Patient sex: F
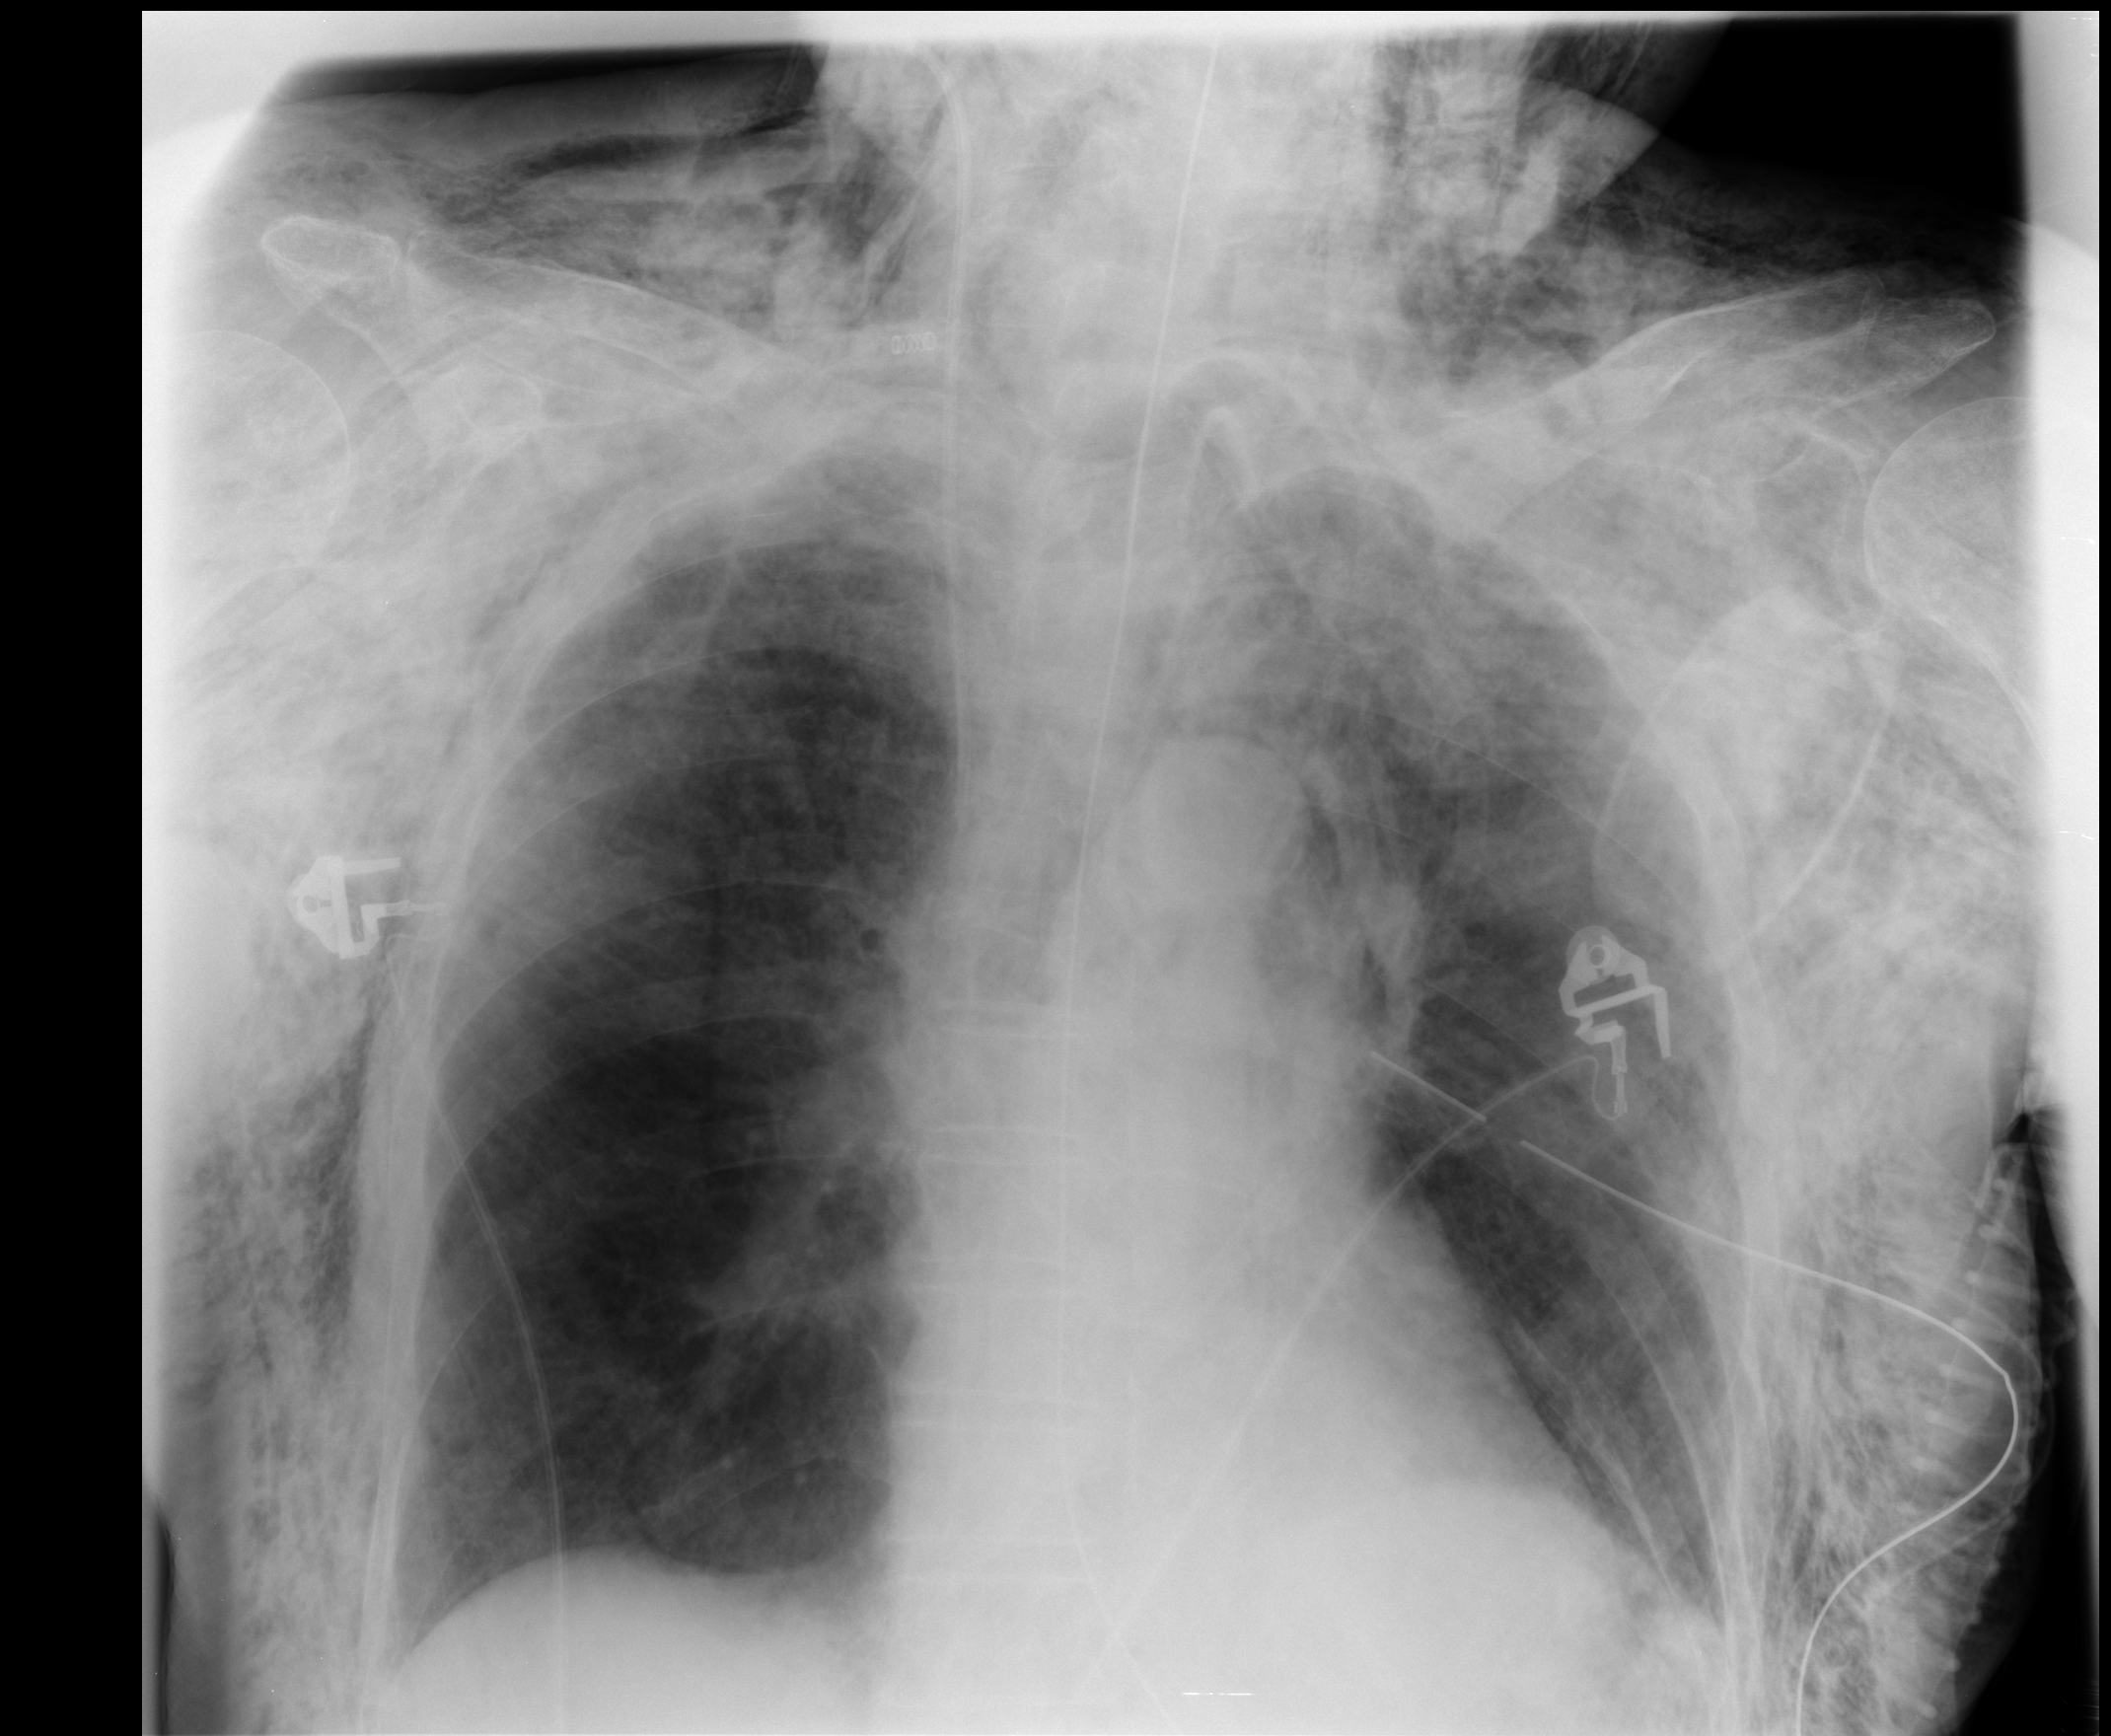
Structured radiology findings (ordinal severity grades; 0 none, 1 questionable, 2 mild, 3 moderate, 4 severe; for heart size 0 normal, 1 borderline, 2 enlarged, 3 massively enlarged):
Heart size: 0
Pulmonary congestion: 0
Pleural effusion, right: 0
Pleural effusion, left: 1
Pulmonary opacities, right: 0
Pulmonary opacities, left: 0
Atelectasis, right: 0
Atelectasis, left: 0